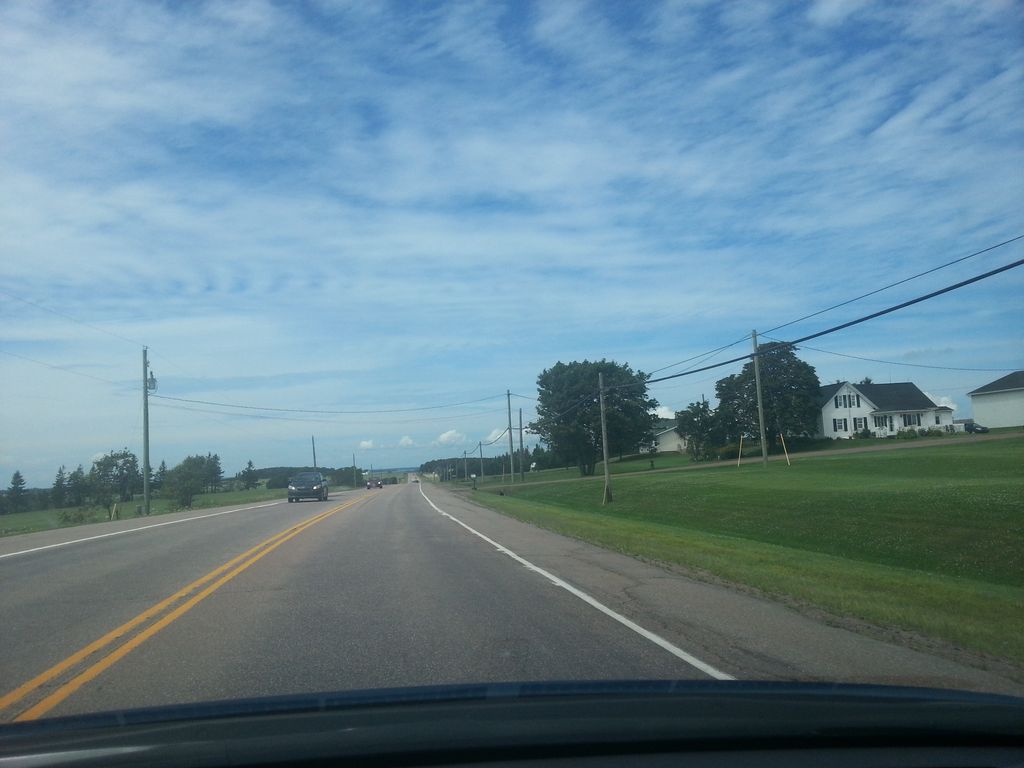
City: charlottetown